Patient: sex F, age 27
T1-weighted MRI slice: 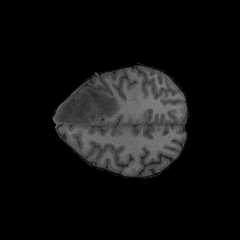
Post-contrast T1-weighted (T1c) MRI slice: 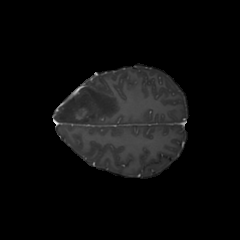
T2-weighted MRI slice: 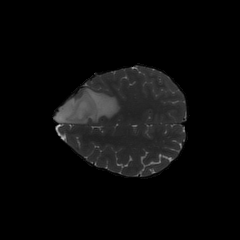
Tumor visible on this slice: yes
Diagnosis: Astrocytoma, IDH-mutant
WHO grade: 4